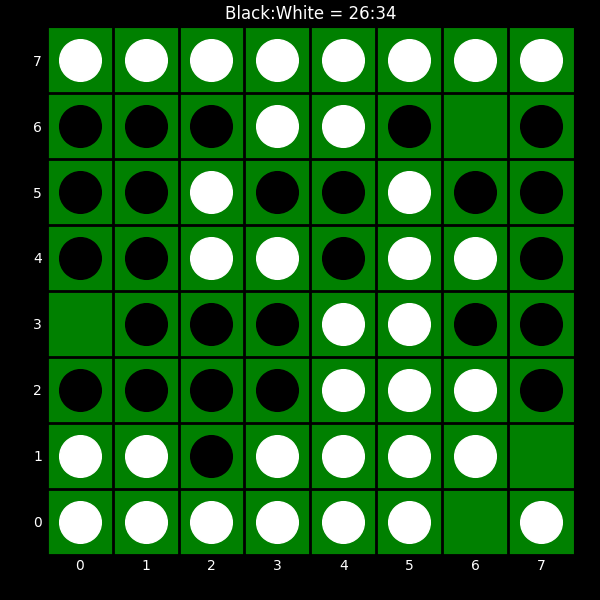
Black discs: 26
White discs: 34